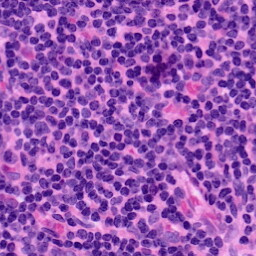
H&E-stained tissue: LymphNode